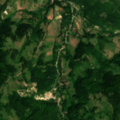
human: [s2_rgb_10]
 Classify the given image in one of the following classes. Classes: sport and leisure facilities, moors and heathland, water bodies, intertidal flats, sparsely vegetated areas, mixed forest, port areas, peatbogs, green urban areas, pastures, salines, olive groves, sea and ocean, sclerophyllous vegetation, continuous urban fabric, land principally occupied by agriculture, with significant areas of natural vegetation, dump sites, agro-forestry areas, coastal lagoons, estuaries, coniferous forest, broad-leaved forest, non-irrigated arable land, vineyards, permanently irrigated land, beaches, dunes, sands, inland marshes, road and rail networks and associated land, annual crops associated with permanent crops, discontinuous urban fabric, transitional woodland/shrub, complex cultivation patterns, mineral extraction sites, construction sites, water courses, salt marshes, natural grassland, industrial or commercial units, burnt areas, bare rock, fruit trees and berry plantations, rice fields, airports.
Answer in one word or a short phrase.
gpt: pastures, complex cultivation patterns, land principally occupied by agriculture, with significant areas of natural vegetation, broad-leaved forest, transitional woodland/shrub